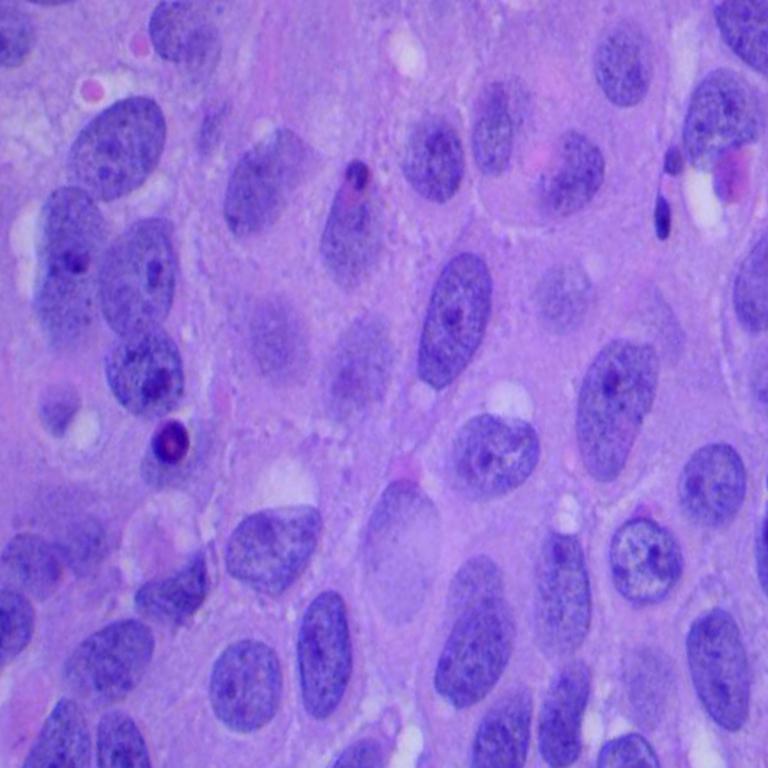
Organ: lung
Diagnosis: squamous carcinomas